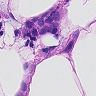
Metastatic tissue present: yes